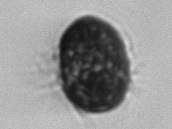
Label: Mesodinium